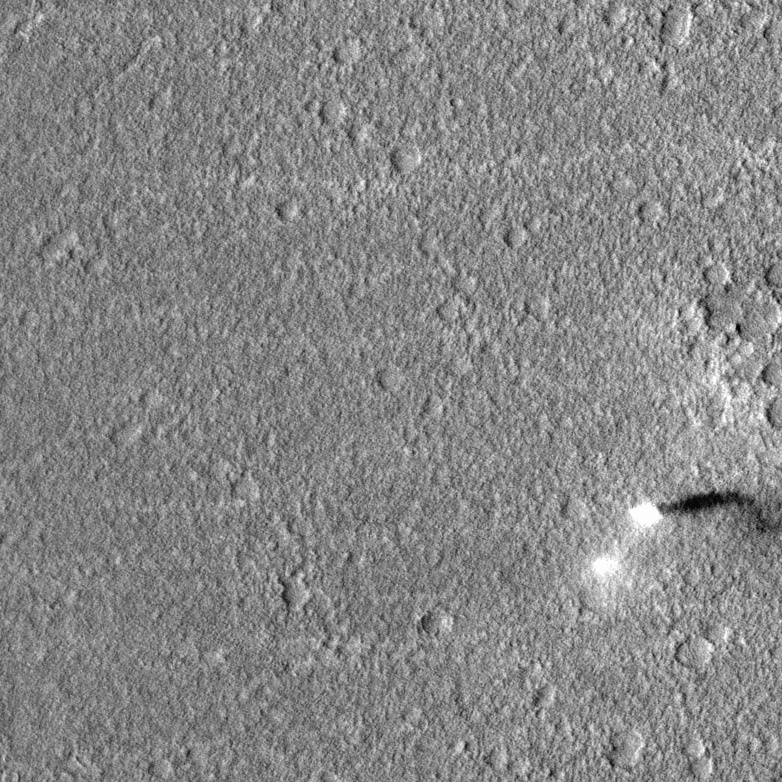
Label: dustdevil